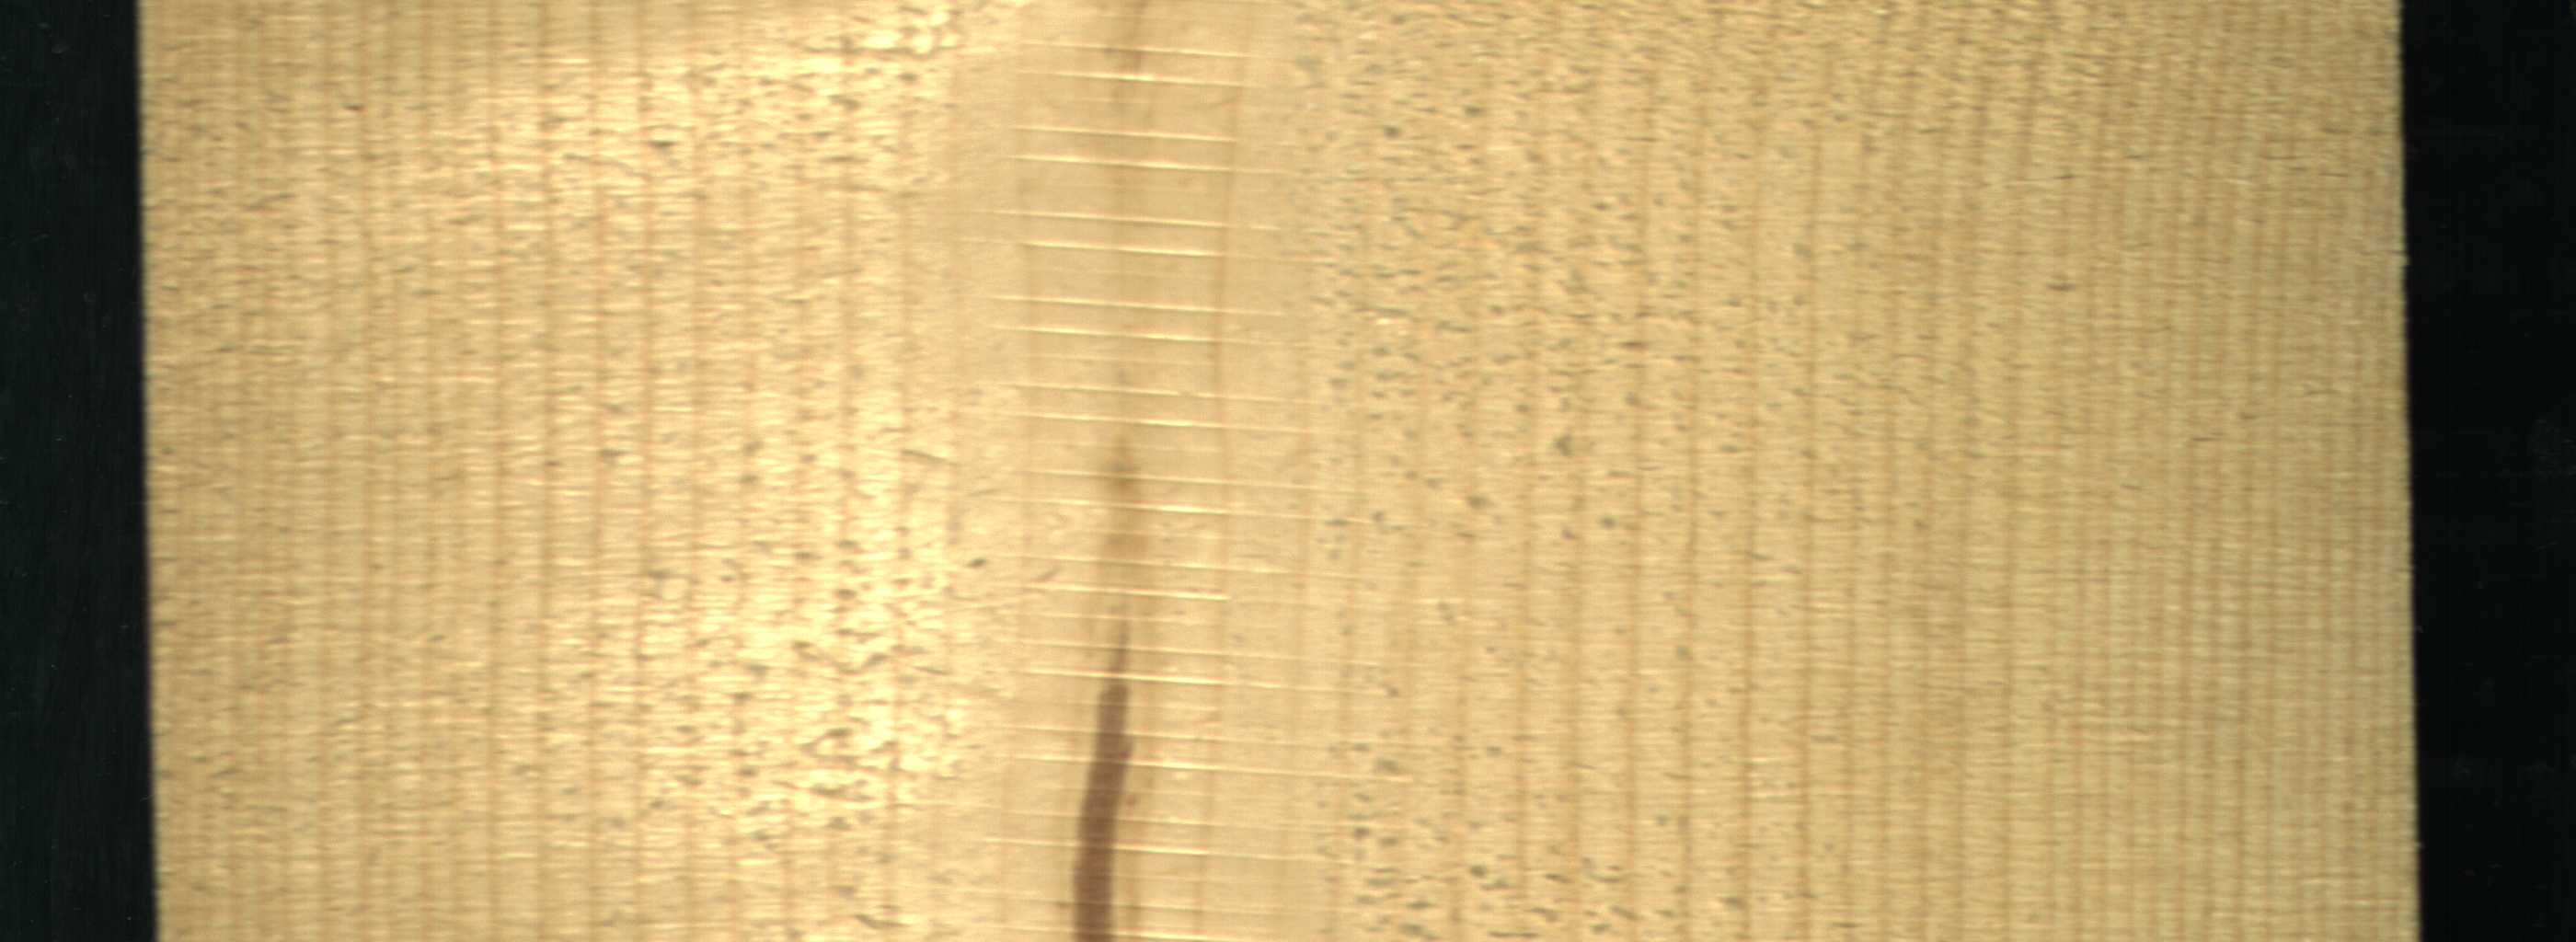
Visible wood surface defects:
Marrow